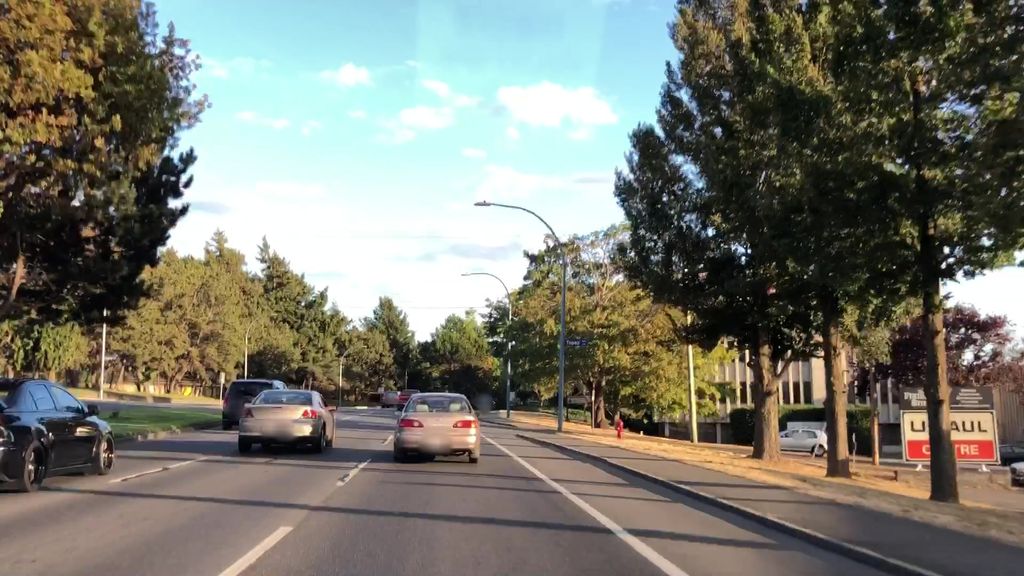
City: victoria